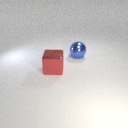
large red metal cube to the left of large blue metal sphere